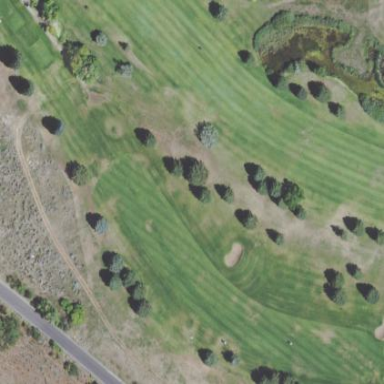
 with lush green grass covering the ground."